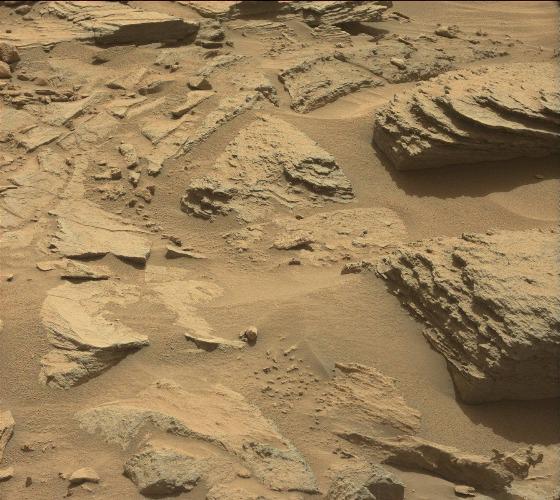
Terrain classes present: Bedrock, Gravel / Sand / Soil, Rock, Shadow